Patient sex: M
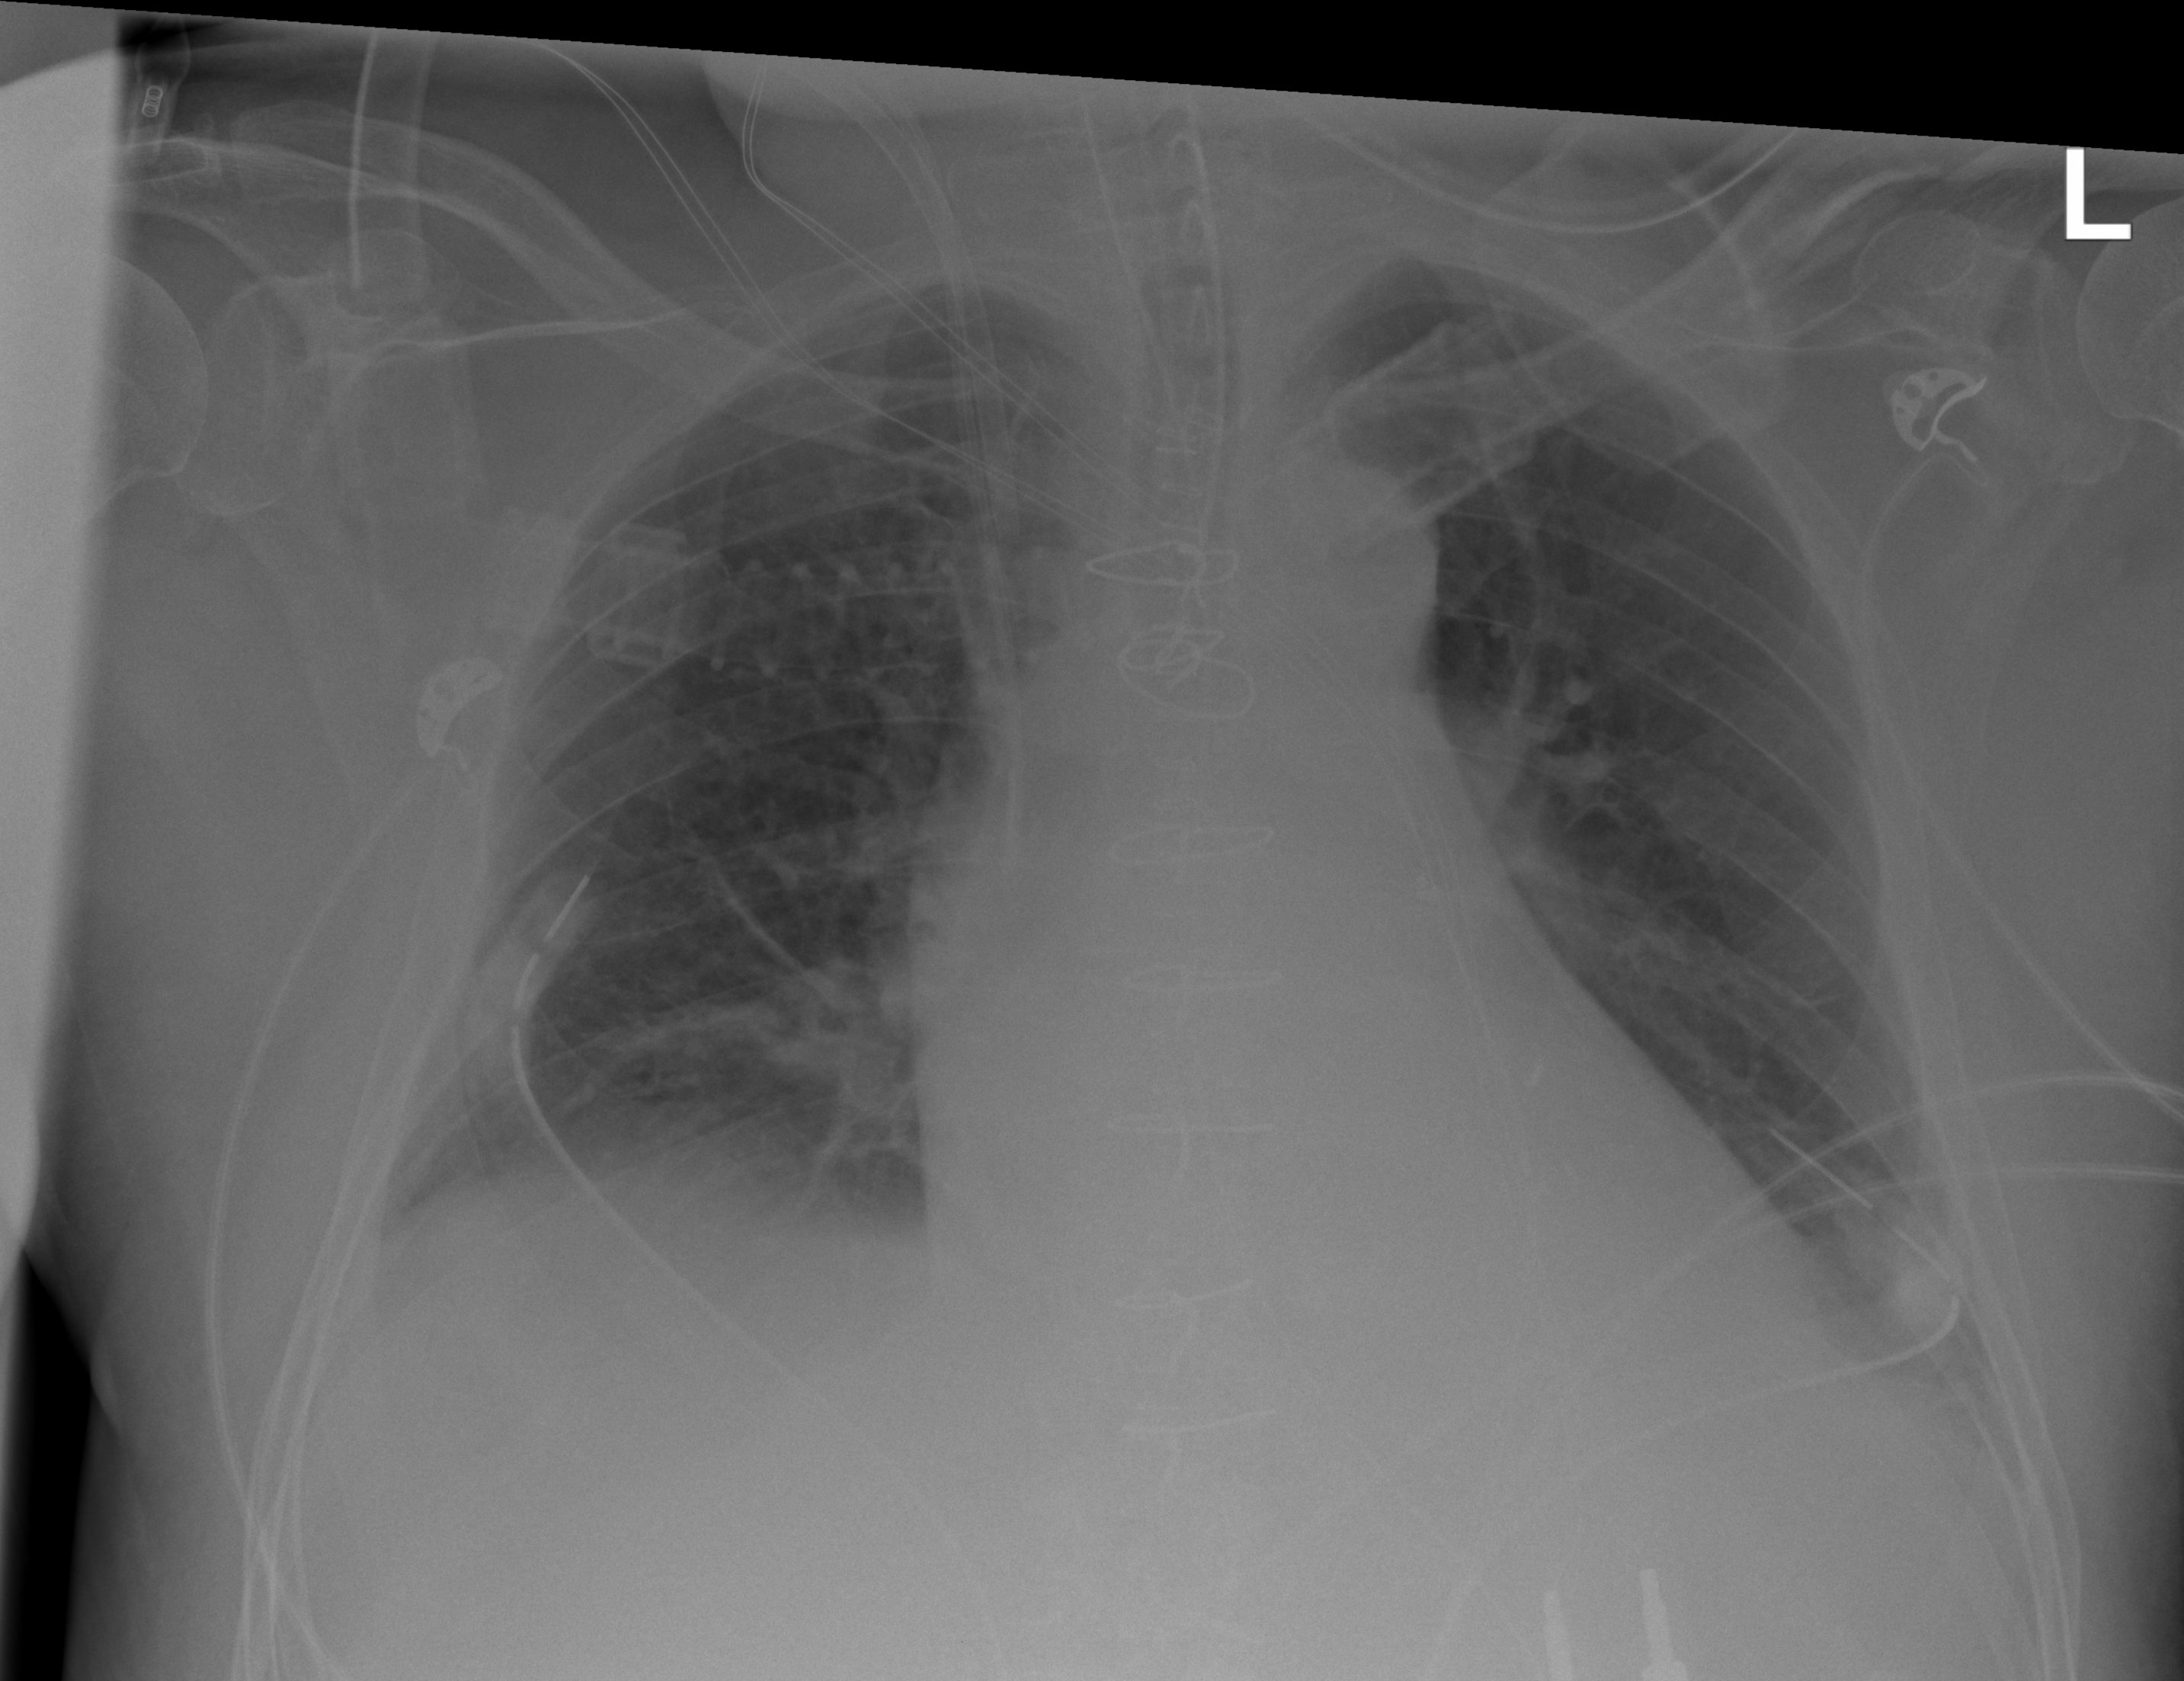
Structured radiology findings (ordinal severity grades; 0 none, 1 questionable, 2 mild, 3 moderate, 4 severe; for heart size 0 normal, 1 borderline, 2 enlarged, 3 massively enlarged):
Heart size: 2
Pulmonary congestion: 0
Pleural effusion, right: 1
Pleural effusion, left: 1
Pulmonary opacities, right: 0
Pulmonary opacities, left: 0
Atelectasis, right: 2
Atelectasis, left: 2